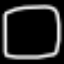
Label: square